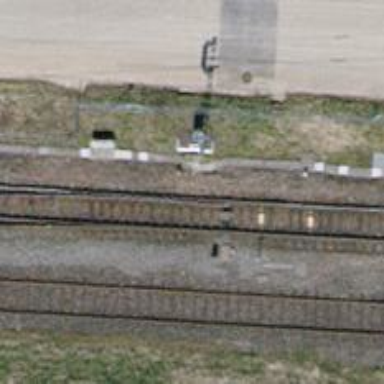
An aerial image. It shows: Railway switch.